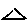
Label: triangle